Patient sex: M
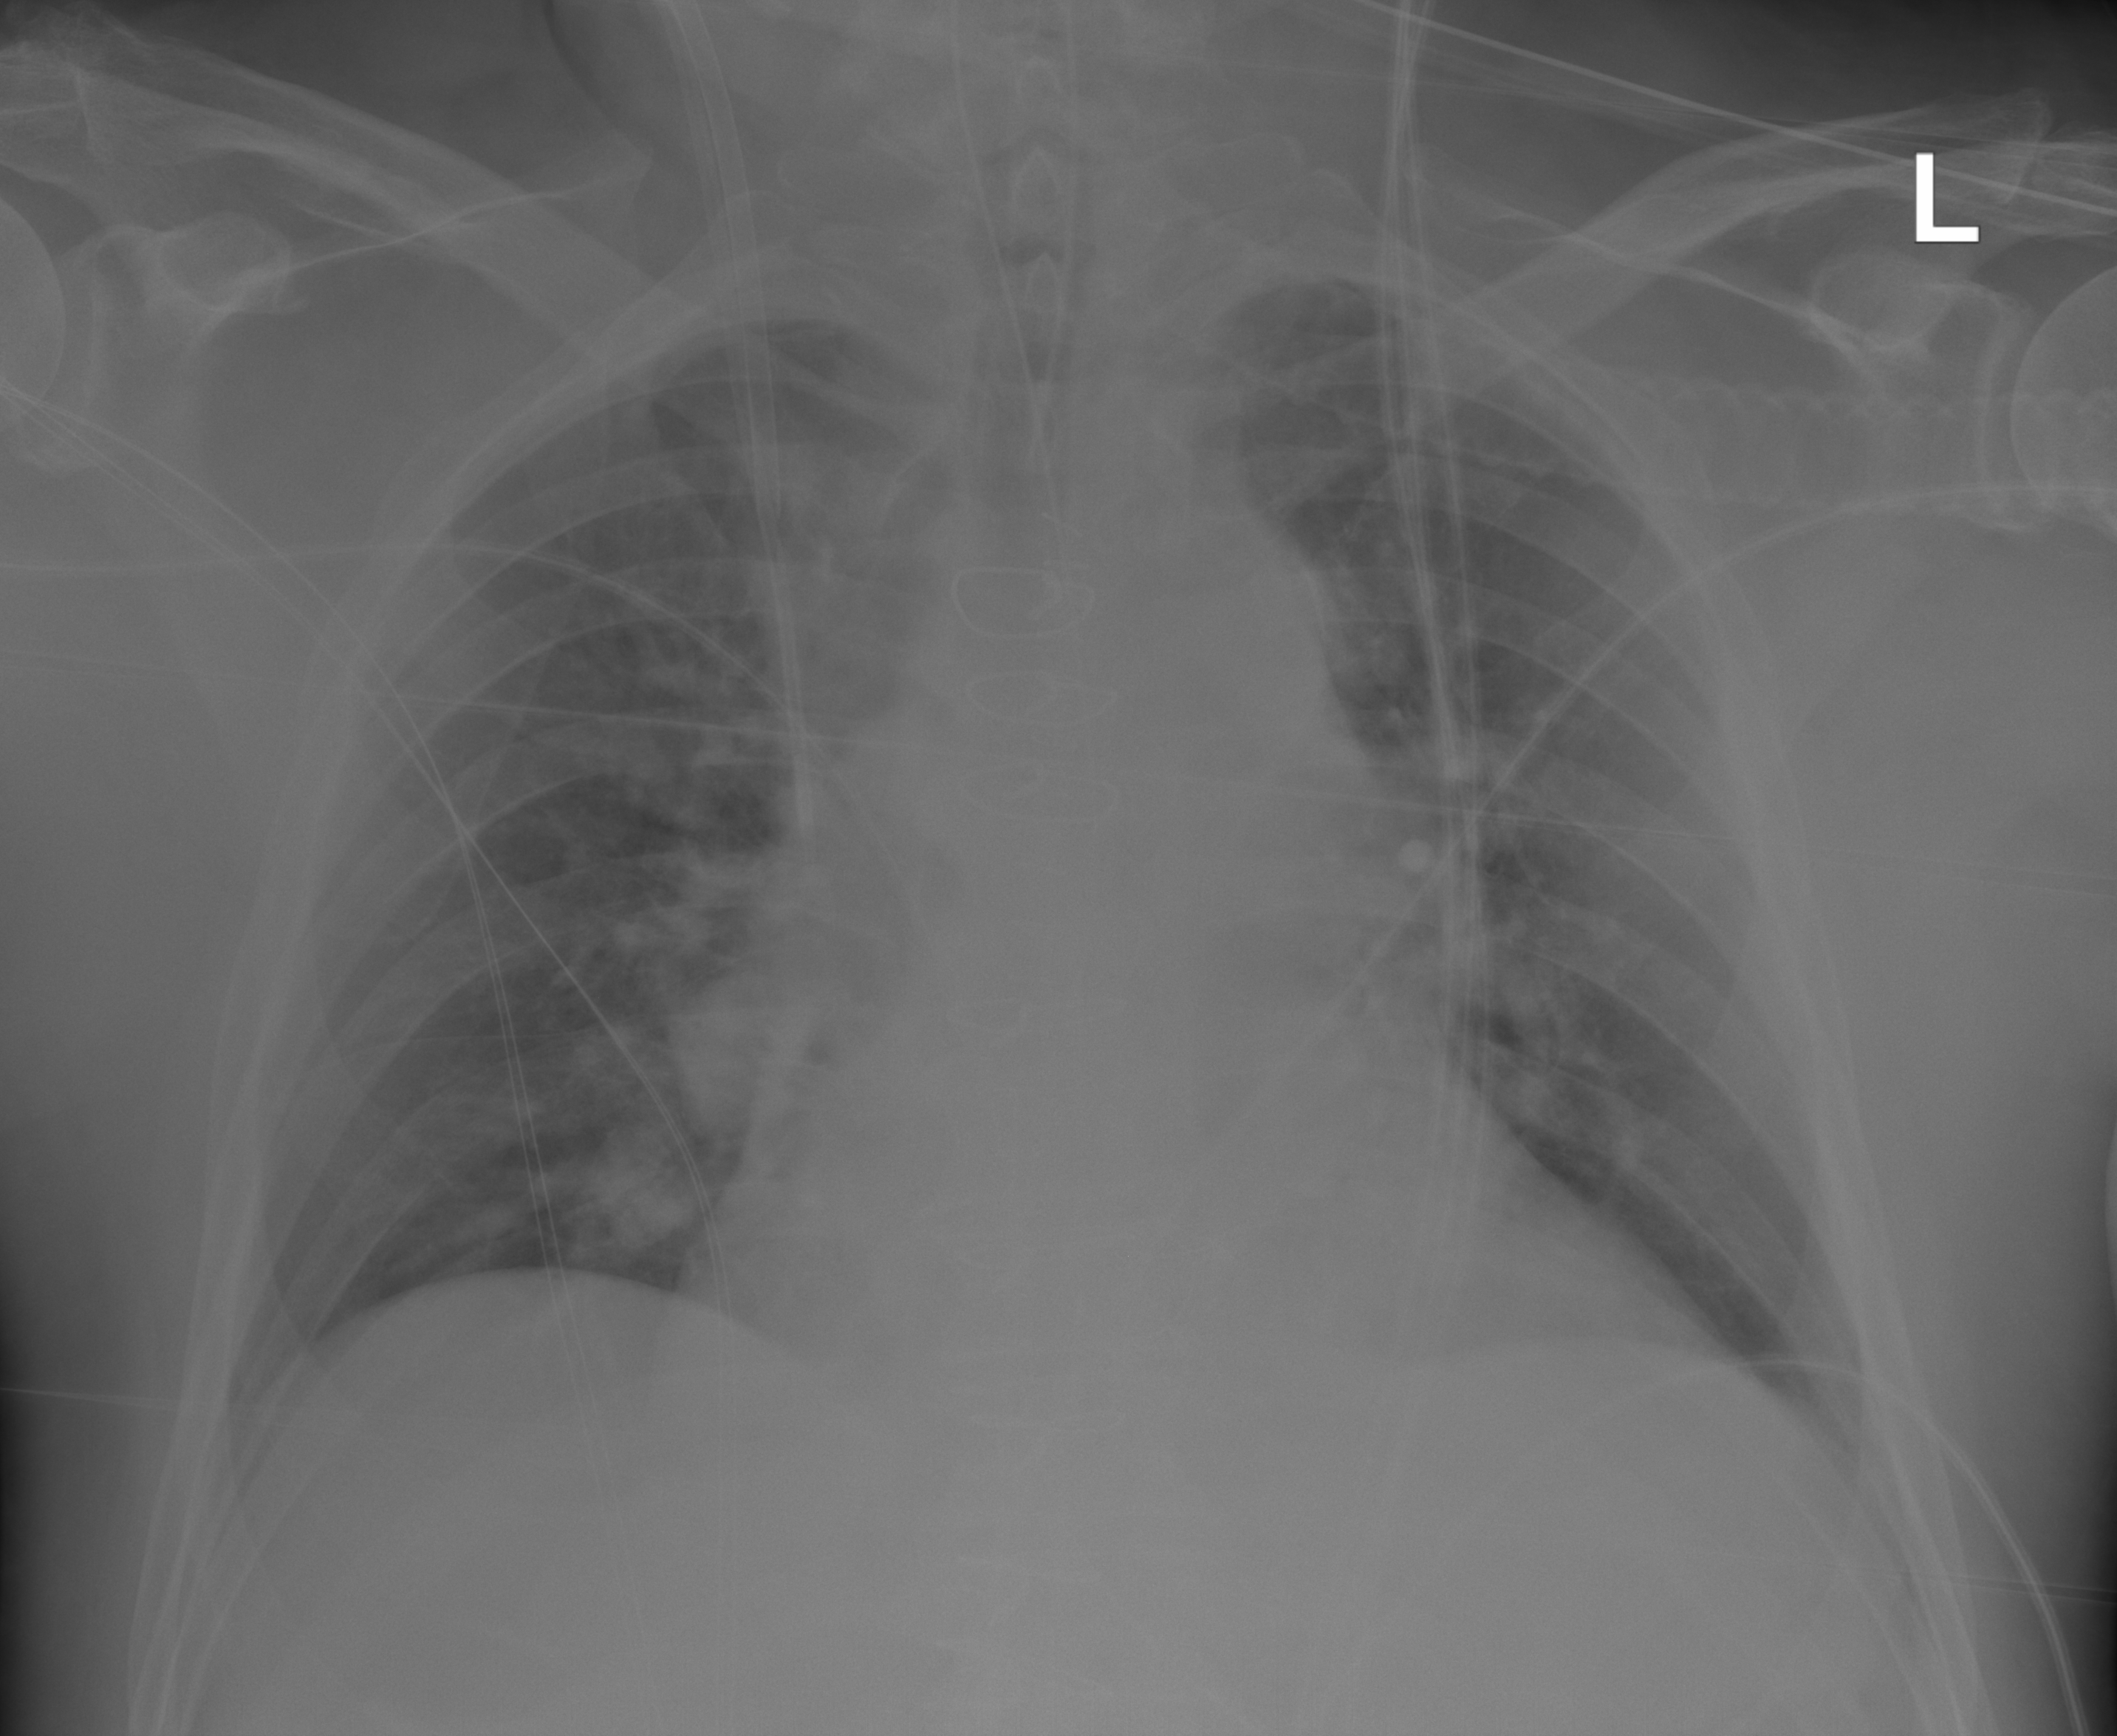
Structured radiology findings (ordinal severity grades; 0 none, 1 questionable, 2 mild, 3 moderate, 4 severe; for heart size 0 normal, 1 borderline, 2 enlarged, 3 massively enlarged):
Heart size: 2
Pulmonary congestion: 0
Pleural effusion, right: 0
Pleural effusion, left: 0
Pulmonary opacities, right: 2
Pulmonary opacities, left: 0
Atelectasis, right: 2
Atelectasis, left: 0